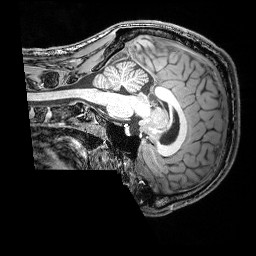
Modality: T1w
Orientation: sagittal
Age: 23
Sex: male
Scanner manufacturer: siemens
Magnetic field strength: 3 T
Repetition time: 2.53 s
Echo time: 0.00388 s